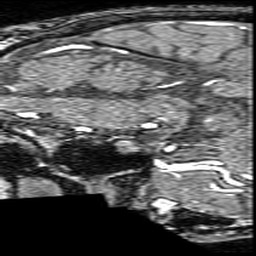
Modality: angio
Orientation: sagittal
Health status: ill
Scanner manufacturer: philips
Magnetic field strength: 3 T
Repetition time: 0.01827 s
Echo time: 0.00337 s